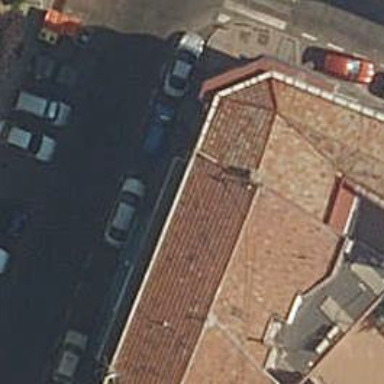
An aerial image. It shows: Greengrocer shop.